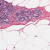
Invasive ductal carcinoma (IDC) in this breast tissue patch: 0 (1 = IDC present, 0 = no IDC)